Field crop: tomato
Growth stage: 1
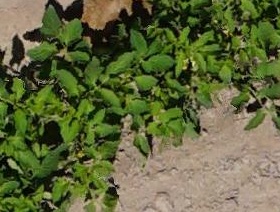
Species: tomato